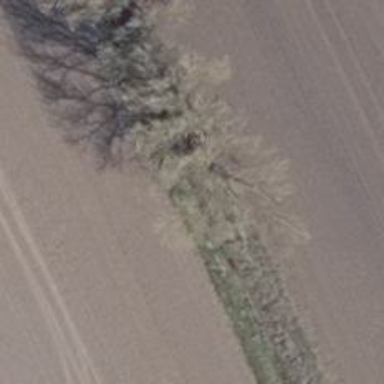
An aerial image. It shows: Row of trees in natural setting.